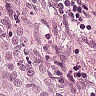
Metastatic tissue present: yes